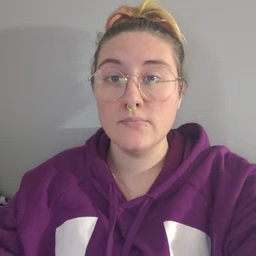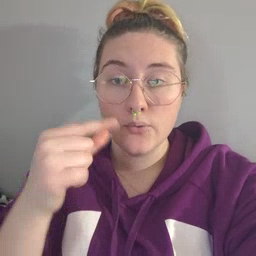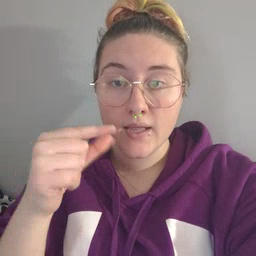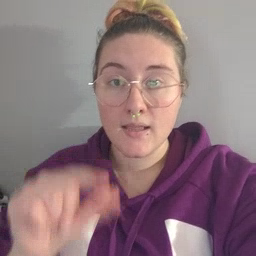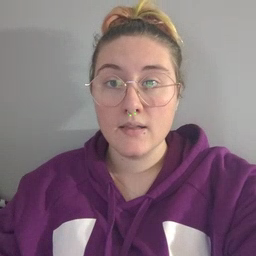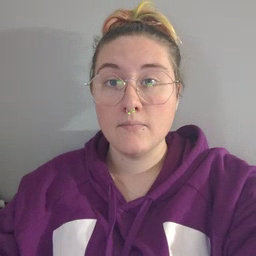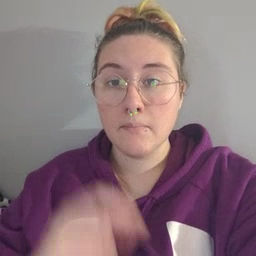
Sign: green